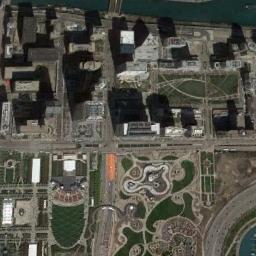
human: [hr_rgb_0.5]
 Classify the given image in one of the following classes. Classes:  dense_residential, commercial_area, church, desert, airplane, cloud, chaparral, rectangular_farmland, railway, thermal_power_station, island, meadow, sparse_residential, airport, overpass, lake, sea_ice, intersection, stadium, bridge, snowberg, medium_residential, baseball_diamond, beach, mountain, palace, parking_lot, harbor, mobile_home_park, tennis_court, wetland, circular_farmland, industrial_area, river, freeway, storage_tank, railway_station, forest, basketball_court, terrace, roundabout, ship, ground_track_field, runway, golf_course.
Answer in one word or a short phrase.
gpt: commercial_area